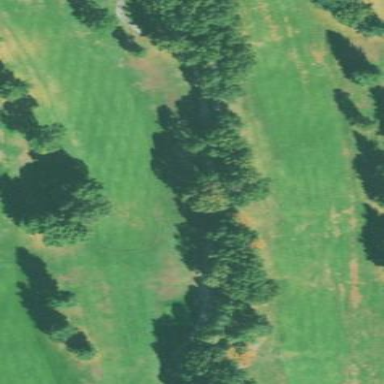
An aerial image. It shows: Golf fairway surrounded by grass.